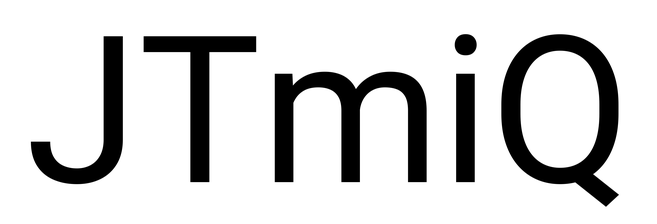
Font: Roboto_Regular